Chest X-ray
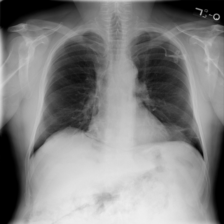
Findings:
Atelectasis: positive
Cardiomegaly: negative
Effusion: negative
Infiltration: negative
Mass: negative
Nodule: negative
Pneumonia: negative
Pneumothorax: negative
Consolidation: negative
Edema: negative
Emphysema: negative
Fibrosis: negative
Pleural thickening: negative
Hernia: negative